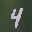
Label: 4